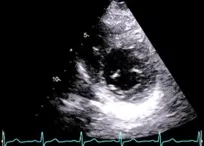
Two-dimensional transthoracic echocardiography 1 week before the radiotherapy course , illustrating the normal thickness of the left, and ,right ventricular walls,. (B) PSAX in the end-diastole.
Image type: radiology (ultrasound)